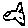
Label: fish